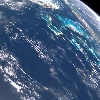
Label: water